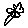
Label: flower